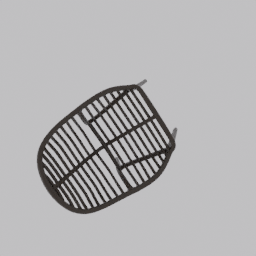
Label: furniture